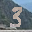
Label: 3